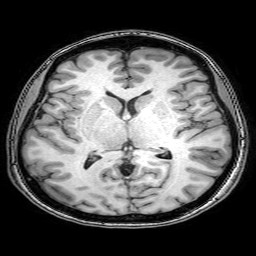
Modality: T1w
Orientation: coronal
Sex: female
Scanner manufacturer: philips
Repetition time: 0.008162 s
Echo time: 0.00374 s